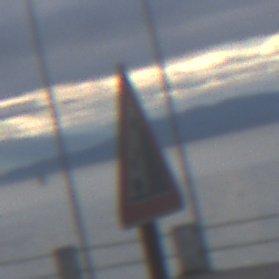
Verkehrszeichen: SteinschlagRechts
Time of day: MorningAfternoon
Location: Roofed (Urban)
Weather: PartlyCloudy
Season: NotSpecified
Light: Natural